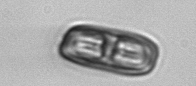
Label: Ephemera